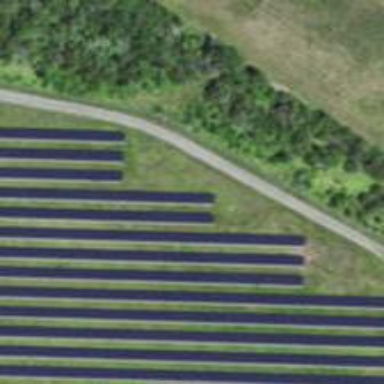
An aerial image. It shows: Solar power generator with photovoltaic panels.